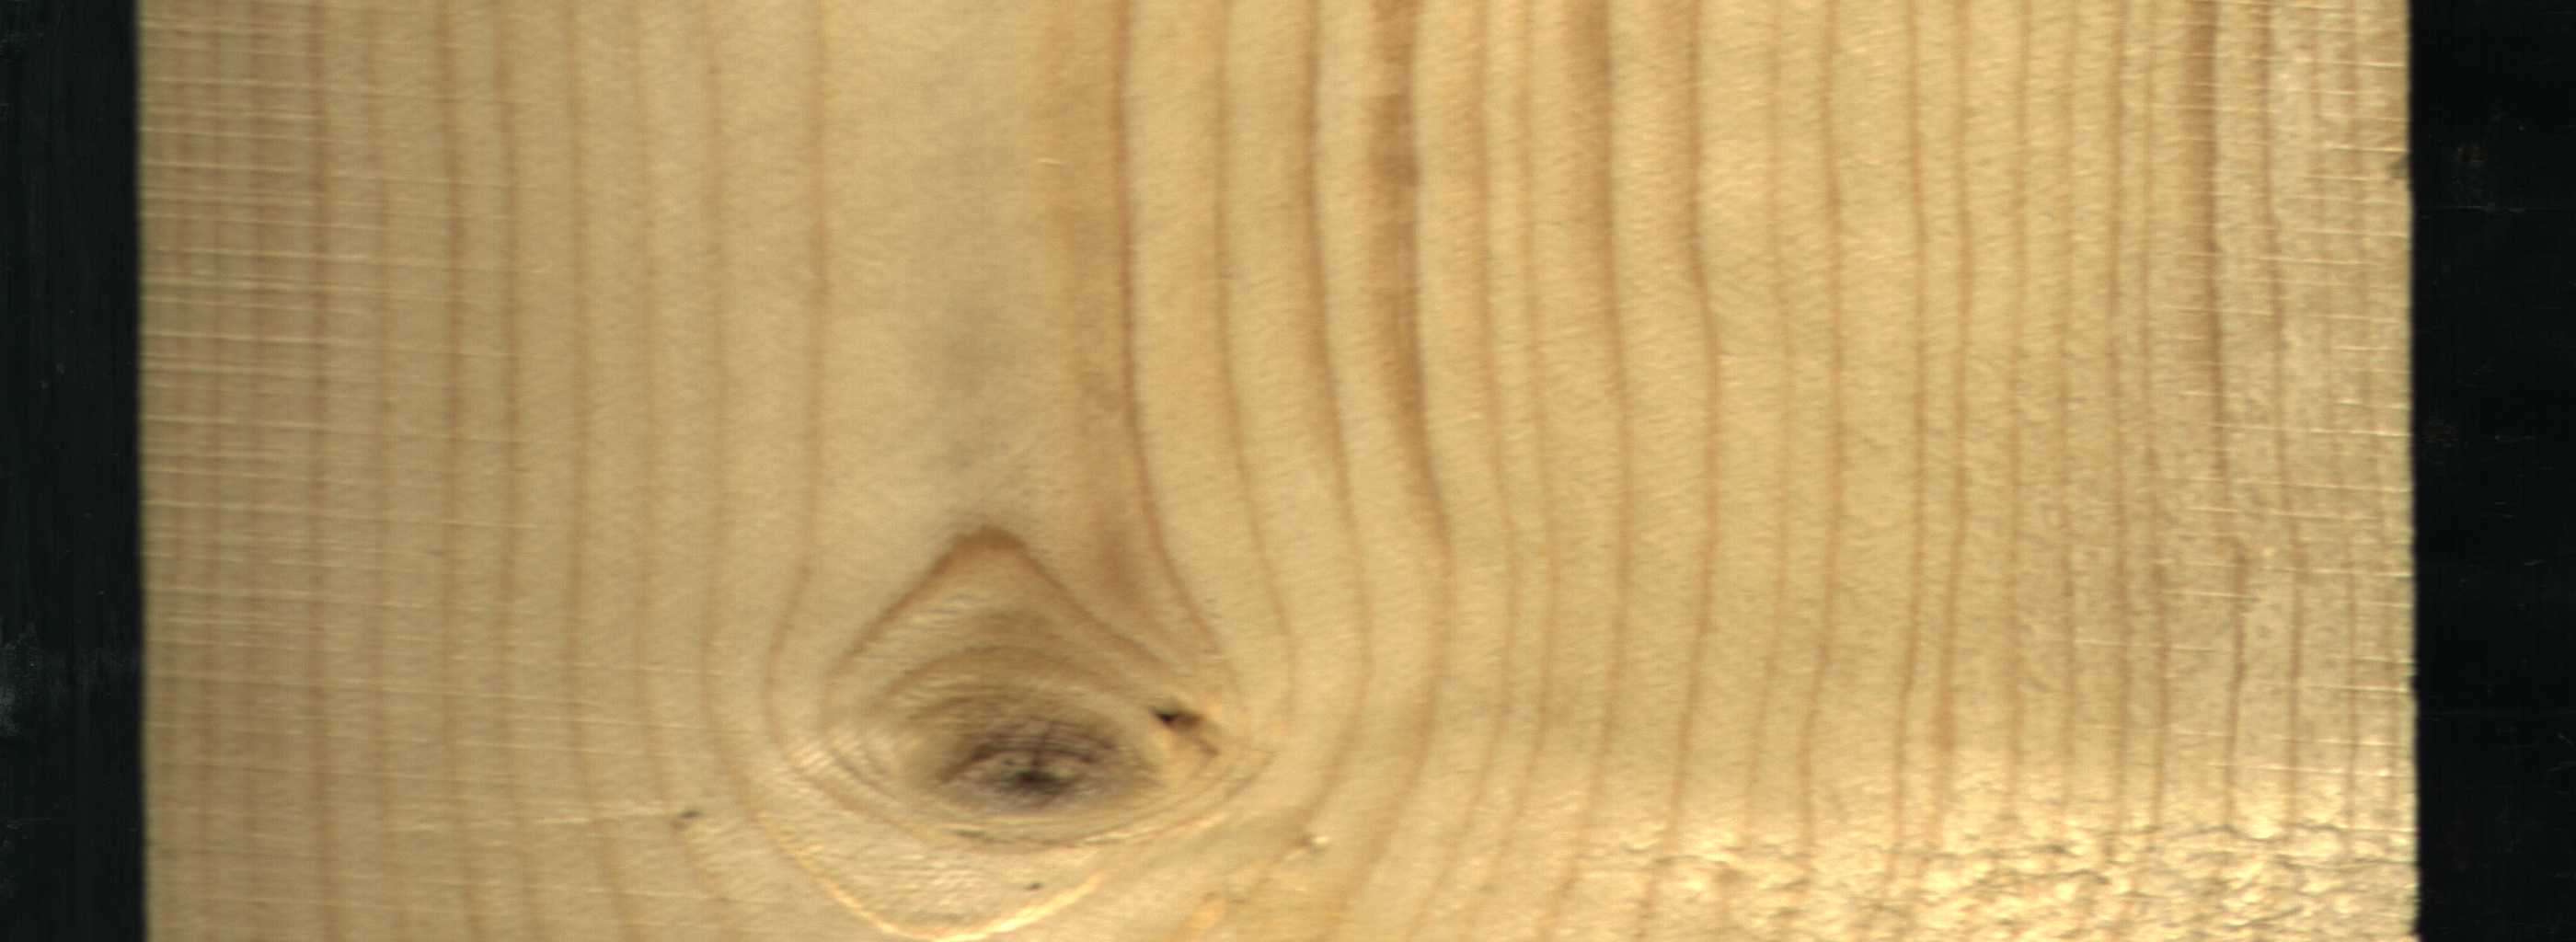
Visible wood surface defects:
knot_with_crack
Dead_Knot